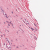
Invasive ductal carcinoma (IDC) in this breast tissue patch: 0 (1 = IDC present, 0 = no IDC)